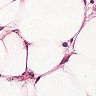
Metastatic tissue present: yes